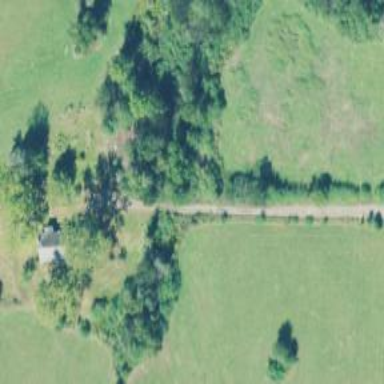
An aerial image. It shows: Driveway leading to service road.